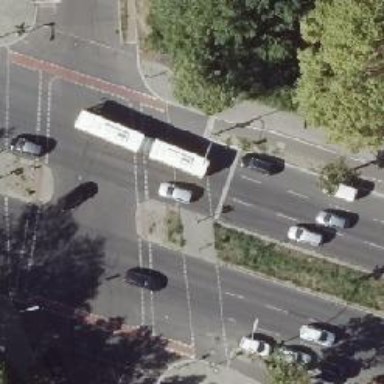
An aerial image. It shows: Asphalt footway with crossing controlled by traffic signals.